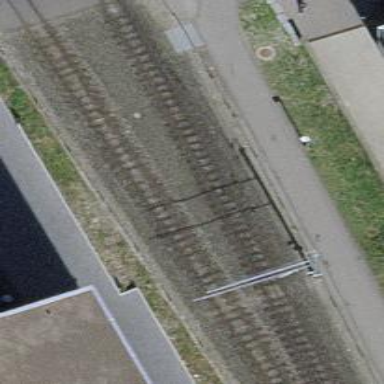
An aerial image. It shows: Narrow-gauge railway track electrified by contact line.